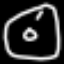
Label: donut